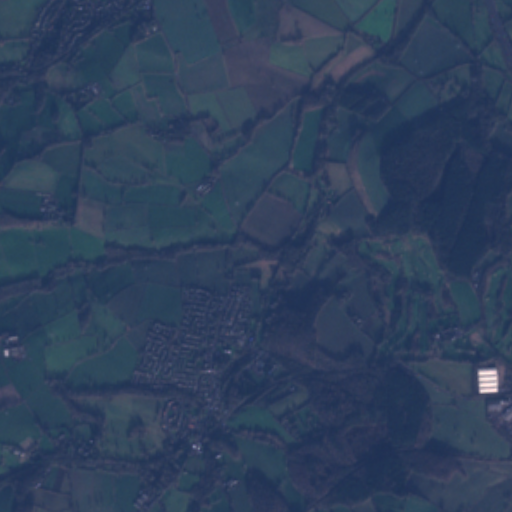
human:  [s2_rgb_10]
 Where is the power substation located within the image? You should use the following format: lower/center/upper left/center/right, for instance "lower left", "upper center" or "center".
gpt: The power substation is located in the lower right of the image.
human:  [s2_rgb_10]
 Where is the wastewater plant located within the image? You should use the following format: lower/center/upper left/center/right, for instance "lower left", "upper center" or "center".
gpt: The wastewater plant is located in the center of the image.
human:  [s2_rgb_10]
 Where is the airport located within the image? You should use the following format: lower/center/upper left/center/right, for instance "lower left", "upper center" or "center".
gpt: There is no airport in the image.